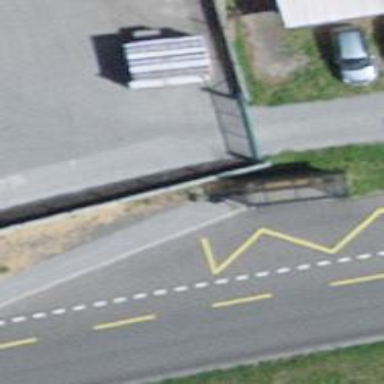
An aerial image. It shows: Bus stop along the road.